Question: I have used following PostgreSQL query to find the time difference between end time and next start time with different source IDs.
'''
SELECT obu_id, trip_id, start_time, end_time, dwell_time
, end_time - LEAD(start_time) OVER(PARTITION BY obu_id ORDER BY start_time) AS diff
FROM clean_trips_byobu;
'''
What I am trying to do is update the column dwell_time with the results being shown in diff(temporary result, Its not being stored anywhere) and to insert a value "-1" as instead of empty space. Please refer to the following screenshot.

Desired result:
'''
obu_id trip_id start_time end_time dwell_time diff
2 135736 2004-10-29 15:22:14 2004-10-29 16:13:37 -02:01:42 -02:01:42
2 135738 2004-10-29 18:15:19 2004-10-29 18:28:37 -1
3 137826 2005-03-17 17:56:41 2005-03-17 18:02:31 -00:05:30 -00:05:30
3 137826 2005-03-17 18:08:01 2005-03-17 18:12:10 -00:07:51 -00:07:51
3 137826 2005-03-17 18:20:01 2005-03-17 18:27:51 -14:51:24 -14:51:24
'''
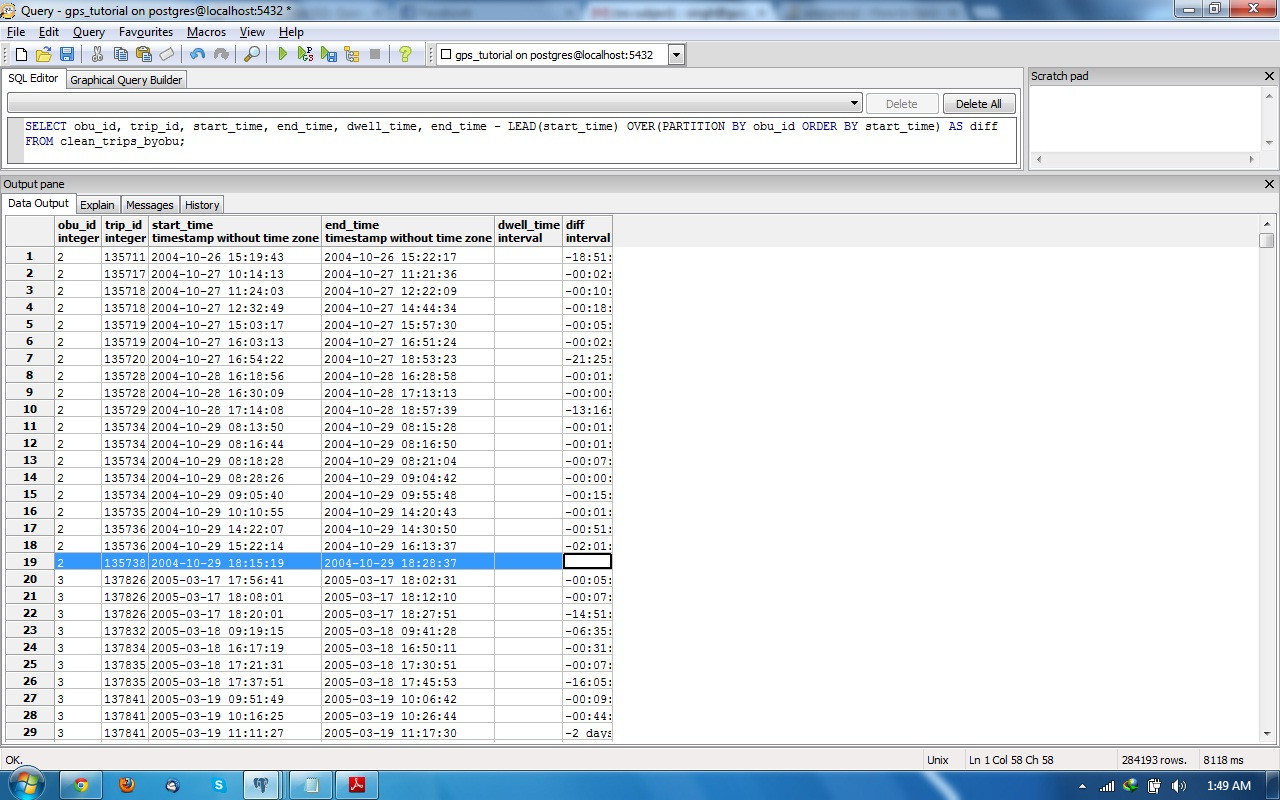
Answer: My educated guess what you might be after:
'''
UPDATE clean_trips_byobu c
SET dwell_time = COALESCE(u.diff, interval '-1 hour')
FROM (
SELECT id, ref, start_time, end_time
, end_time - lead(start_time) OVER (PARTITION BY id ORDER BY start_time) AS diff
FROM clean_trips_byobu
) u
WHERE (c.id, c.ref, c.start_time, c.end_time)
= (u.id, u.ref, u.start_time, u.end_time)
AND c.dwell_time IS DISTINCT FROM COALESCE(u.diff, interval '-1 hour');
'''
- <URL>'NULL''interval'- 'UPDATE'- 'diff'
You should have a simpler way to identify rows than the combination of 4 columns. I suggest a surrogate primary key. Can be done with this single line of code:
'''
ALTER TABLE clean_trips_byobu ADD COLUMN ctb_id serial PRIMARY KEY;
'''
See:
- <URL>